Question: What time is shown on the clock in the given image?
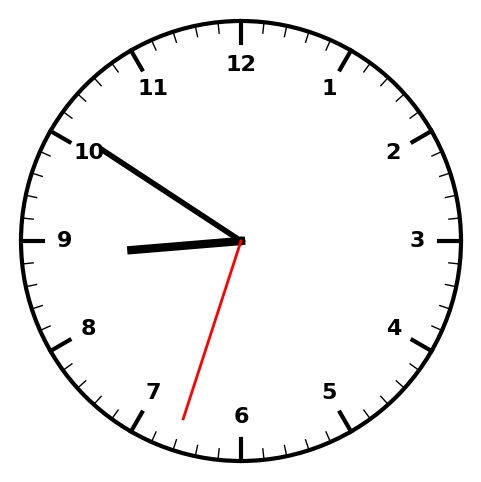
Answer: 08:50:33